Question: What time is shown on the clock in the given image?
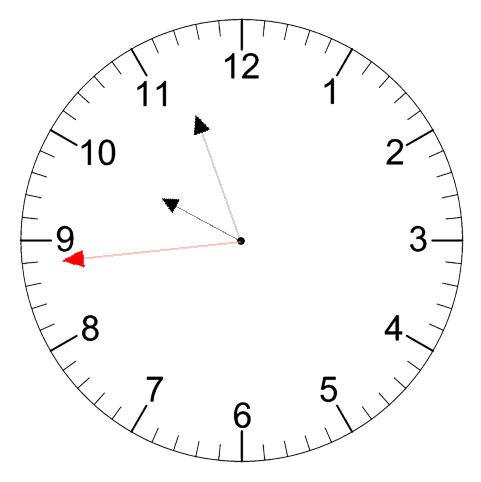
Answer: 09:56:44